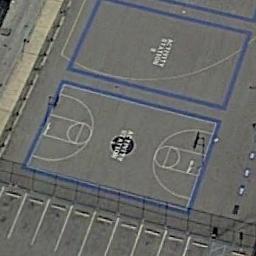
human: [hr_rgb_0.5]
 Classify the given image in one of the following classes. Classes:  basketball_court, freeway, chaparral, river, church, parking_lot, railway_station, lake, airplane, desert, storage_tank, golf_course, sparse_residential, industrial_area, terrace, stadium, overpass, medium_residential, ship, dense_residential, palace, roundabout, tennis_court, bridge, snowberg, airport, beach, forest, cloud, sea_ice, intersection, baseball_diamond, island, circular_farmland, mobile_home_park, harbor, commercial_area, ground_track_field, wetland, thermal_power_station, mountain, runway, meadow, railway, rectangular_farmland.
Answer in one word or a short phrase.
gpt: basketball_court